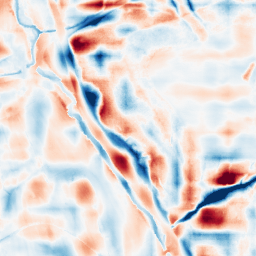
Category: wavelet
Decomposition family: wavelet_reverse_biorthogonal
Decomposition parameters: wavelet: rbio5.5
level: 5
Upsampling method: quartic
Upsampling parameters: scale: 8
Upsampling scale: 8